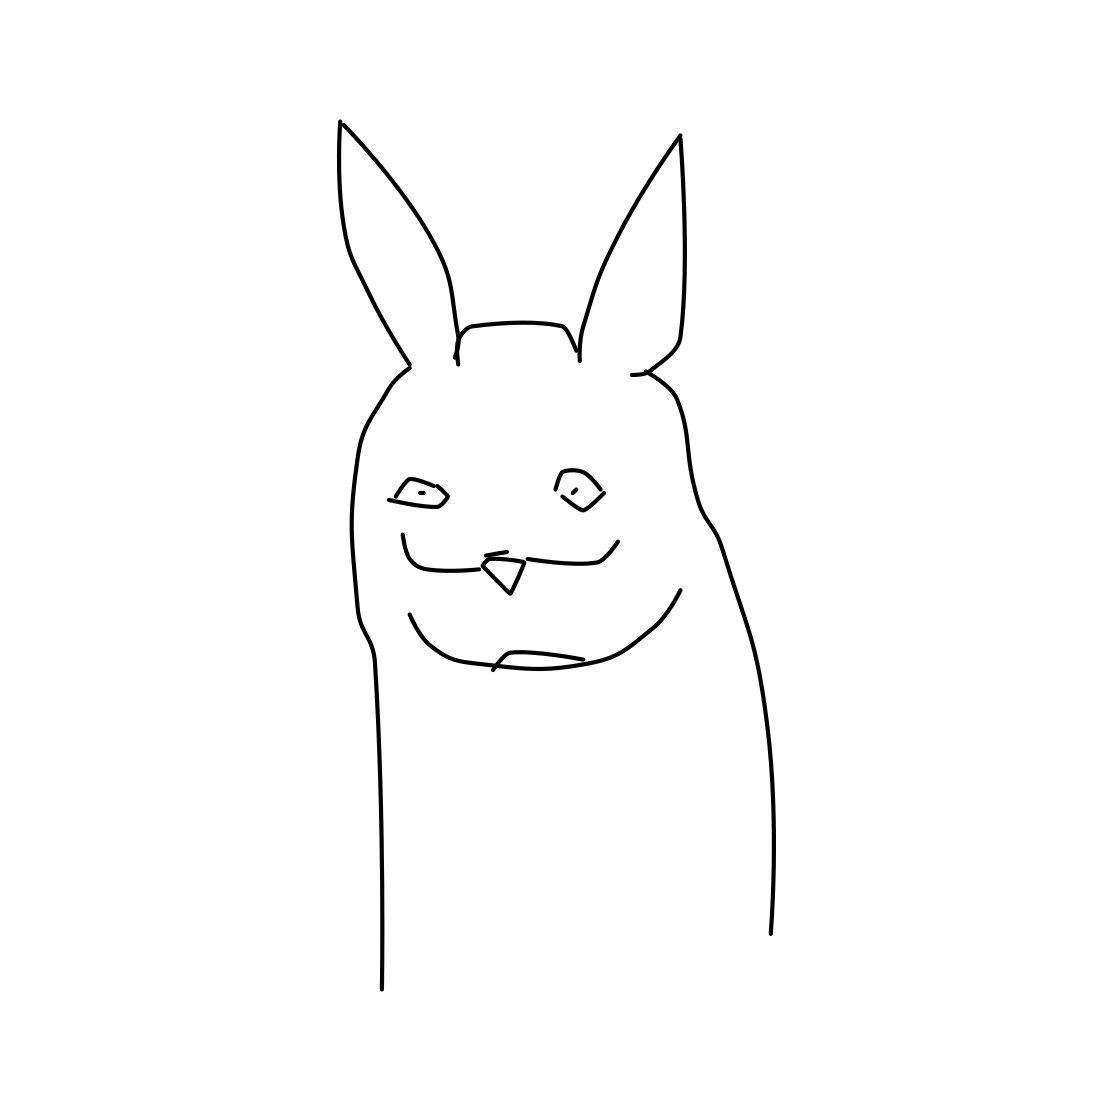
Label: cat